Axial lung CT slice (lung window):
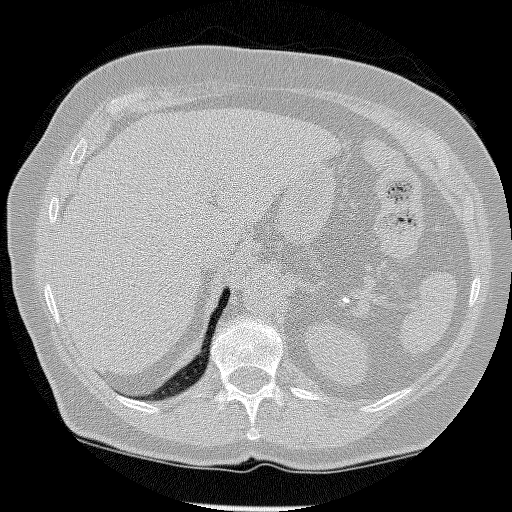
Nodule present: no